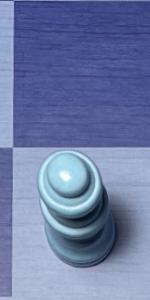
Label: Queen_White